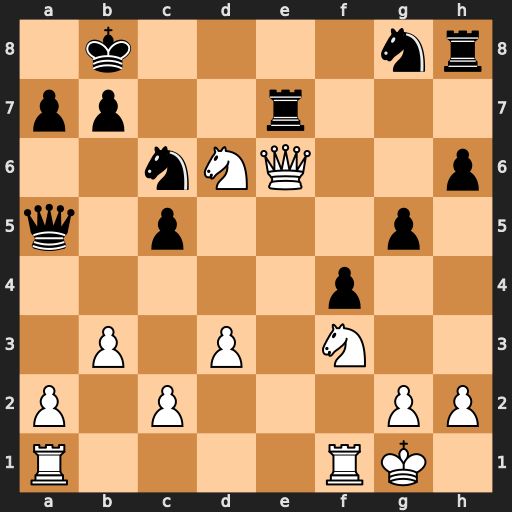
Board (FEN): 1k4nr/pp2r3/2nNQ2p/q1p3p1/5p2/1P1P1N2/P1P3PP/R4RK1
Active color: w
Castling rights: -
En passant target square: -
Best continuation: Qc8#